Question: I have integrated the Zxing Library for QRCode Reader in one of my iPhone app.
It was running fine when I was using iOS 4.3 SDK.
But after I have installed iOS 5 SDK and Mac OS Lion on my Mac, it has started giving errors like

How can it be resolved?
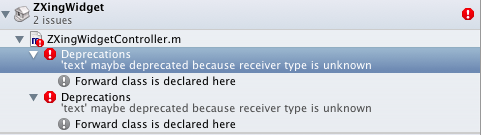
Answer: I was going mad with that problem, but I found the solution!
Redownload the 1.7 version, replace all files, build, close xcode and rebuild the project! It should work :)